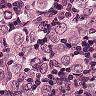
Metastatic tissue present: yes